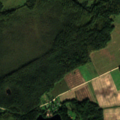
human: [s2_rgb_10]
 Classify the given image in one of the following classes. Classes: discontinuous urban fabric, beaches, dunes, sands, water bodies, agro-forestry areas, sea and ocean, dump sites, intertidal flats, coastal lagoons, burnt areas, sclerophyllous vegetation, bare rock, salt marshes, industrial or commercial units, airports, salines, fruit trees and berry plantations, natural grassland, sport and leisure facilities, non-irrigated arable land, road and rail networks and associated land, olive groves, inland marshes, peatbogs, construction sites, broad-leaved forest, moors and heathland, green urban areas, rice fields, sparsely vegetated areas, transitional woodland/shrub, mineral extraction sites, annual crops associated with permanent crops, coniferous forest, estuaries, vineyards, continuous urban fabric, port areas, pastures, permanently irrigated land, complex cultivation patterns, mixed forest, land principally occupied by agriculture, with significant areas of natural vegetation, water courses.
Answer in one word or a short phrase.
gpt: non-irrigated arable land, complex cultivation patterns, broad-leaved forest, coniferous forest, mixed forest, transitional woodland/shrub